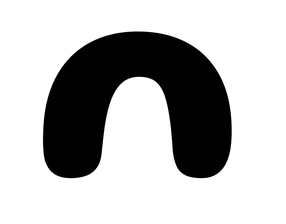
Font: Gluten_SemiBold